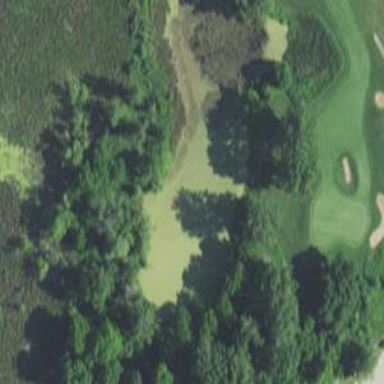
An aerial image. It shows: Picturesque scene of golf course with lateral water hazard.